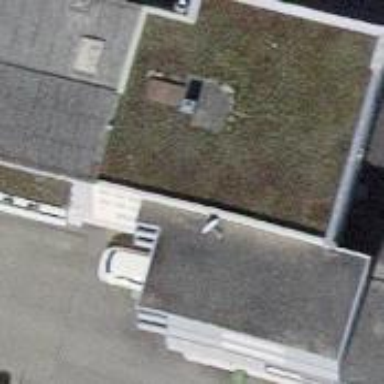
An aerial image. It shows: Café.